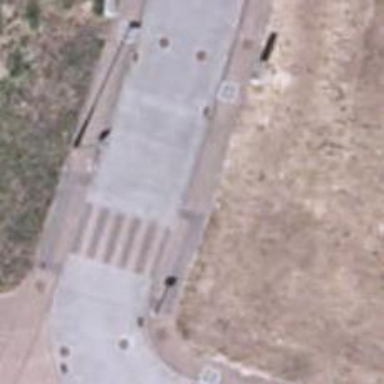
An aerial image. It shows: Zebra crossing on the road.